Question: I'm trying to put a subgrid when each row have child rows.
This is my view:

For example, if i press the + in COMERCIOS, some grid is opened and show two child rows..
I want to set a plus + when the row has one child or more.
I tried to use jqgrd Grid as Subgrid but it is not what i want.
Is it possible to do that?
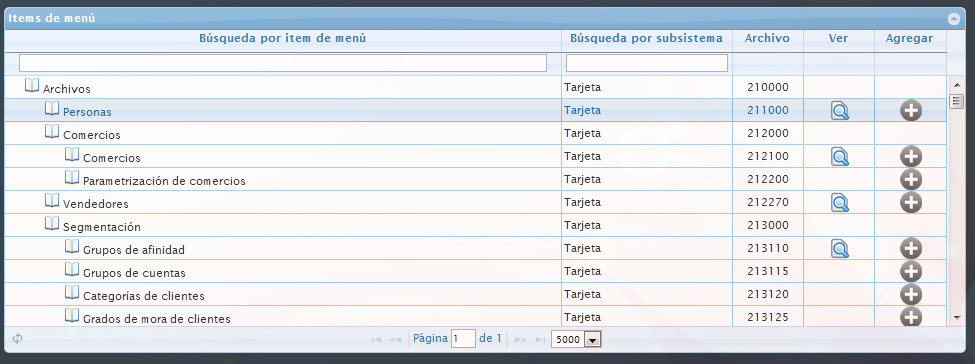
Answer: You should use treegrid functionality of jqGrid. You can find samples and more informations here:
- <URL>